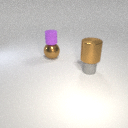
large brown metal sphere to the left of small gray rubber cylinder